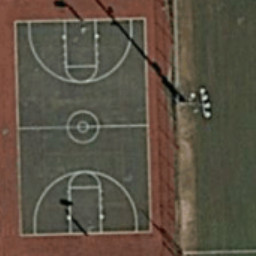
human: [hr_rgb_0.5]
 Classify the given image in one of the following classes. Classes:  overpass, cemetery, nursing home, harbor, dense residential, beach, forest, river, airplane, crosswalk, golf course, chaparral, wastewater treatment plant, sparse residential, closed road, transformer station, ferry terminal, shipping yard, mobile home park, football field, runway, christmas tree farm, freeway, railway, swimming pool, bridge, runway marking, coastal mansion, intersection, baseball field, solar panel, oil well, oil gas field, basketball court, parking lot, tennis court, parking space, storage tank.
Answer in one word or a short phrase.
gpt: basketball court